Question: ### View on Live regex101
My regular expression pattern is
'''
[Nn]issan(?=[^<>]*<)(?!(?:(?!</?(?:a|span)[ >/])(?:.|
))*</(?:a|span)>)
'''
I want to stop capture url inside nissan word.view following screenshot.
I use 're.sub(pattern, new_word, paragraph, flags=re.U|re.M)' function for replace this Nissan word to new_word.

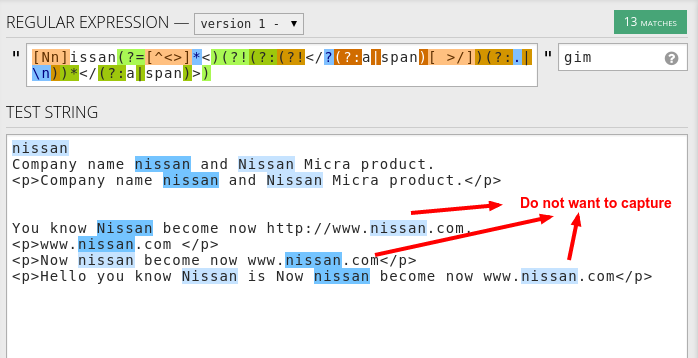
Answer: You can try this pattern:
'''
[Nn]issan(?=[^<>]*<)(?!(?:(?!</?(?:a|span)[ >/])(?:.|
))*</(?:a|span)>)
'''
It has one flaw that I'm aware of, which is that nested '<a>' or '<span>' tags can trip it up, causing it to match stuff like this:
'''
<a>nissan<span></span><a>
'''
<URL>
Explanation:
'''
[Nn]issan
(?= # make sure it's not inside an <a> or <span> tag, like <a href="nissan">
# to do that, we'll assert that the next "<" occurs before ">".
[^<>]*
<
)
(?! # next, make sure it's not enclosed in an <a> or <span> tag like <a>nissan</a>
# to do that, we'll match anything up to the next "a" or "span" tag, either opening or closing, and then assert the tag is opening.
(?: # while...
(?! #...there is no opening or closing "a" or "span" tag
<
/?
(?:
a|span
)
[ >]
)
(?: # consume the next character.
.|
)
)*
# then assert the tag is not closing.
</
(?:
a|span
)
>
)
'''